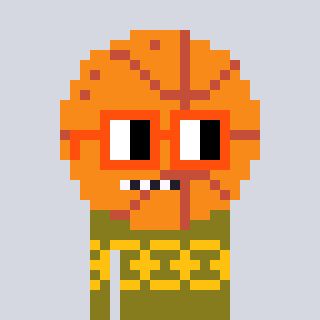
a pixel art character with square orange glasses, a basketball-shaped head and a gunk-colored body on a cool background